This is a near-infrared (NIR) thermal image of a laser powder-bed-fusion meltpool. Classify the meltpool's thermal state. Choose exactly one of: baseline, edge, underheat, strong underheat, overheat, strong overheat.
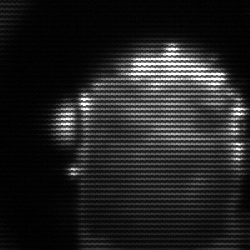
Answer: baseline